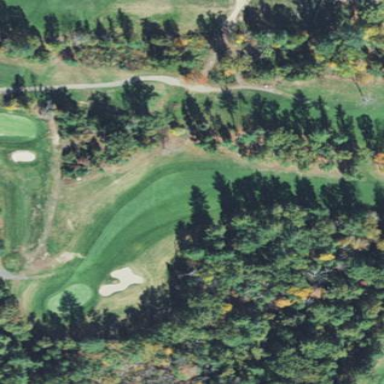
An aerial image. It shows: Scenic golf fairway.